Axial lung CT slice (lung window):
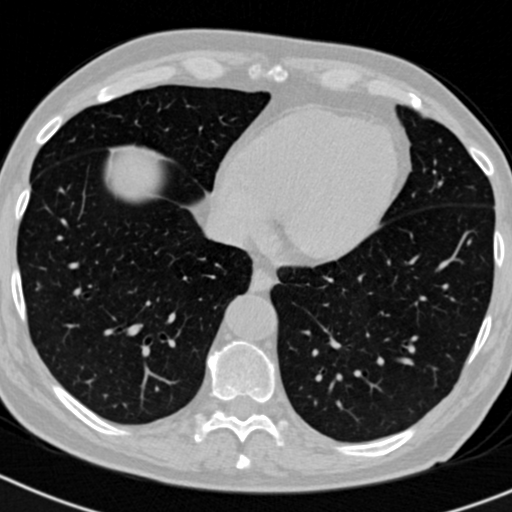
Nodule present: no